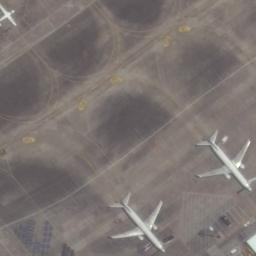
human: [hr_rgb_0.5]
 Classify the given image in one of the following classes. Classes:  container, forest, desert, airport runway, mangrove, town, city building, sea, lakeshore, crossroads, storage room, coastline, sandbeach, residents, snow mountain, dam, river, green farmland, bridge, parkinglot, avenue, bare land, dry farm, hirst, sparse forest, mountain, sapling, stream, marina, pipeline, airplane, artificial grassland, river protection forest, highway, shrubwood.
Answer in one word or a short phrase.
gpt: airplane